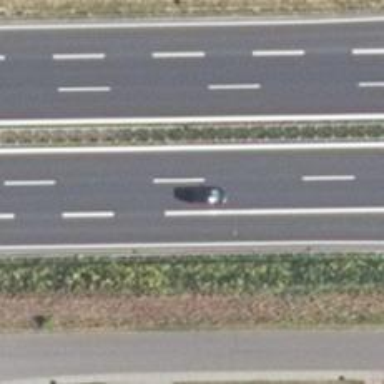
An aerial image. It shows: Motorway junction.